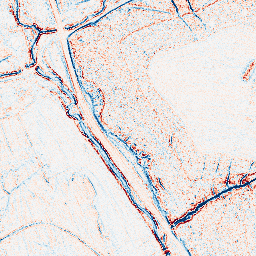
Category: edge_preserving
Decomposition family: bilateral
Decomposition parameters: d: 5
sigma_color: 150
sigma_space: 100
Upsampling method: sinc_blackman
Upsampling parameters: scale: 2
kernel_size: 16
Upsampling scale: 2